Question: I am trying to add column searching to some columns within a table (using Datatables). I am adding the input field for the search into the each header cell of the table. Datatables makes it so that anytime you click on the header it changes the sorting method, so I inserted '.stopPropagation' attached to an on click event for the input field to not change the sorting on the column when the input portion of the header cell is clicked. The only problem is that the '.stopPropagation' is working and not effecting the sort, but when clicking on the input field it doesn't let me add text to the field. I am not sure what I am doing wrong. Here is a snippet of the code (this is placed into the code for creating each table on our site):
'''
var columnsearch = $(this).find('th');
columnsearch.each(function () {
var title = $(this).text();
$(this).append( '<input type="search" placeholder="Search '+title+'" />' );
})
var textbox = $(this).find('input')
textbox.click(function (event) {
event.stopPropagation();
})
'''

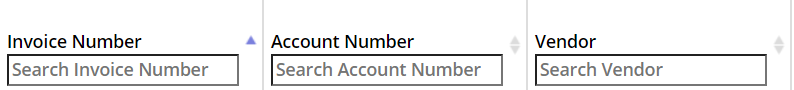
Answer: After doing some digging, I found out by using the Event Listeners portion of Chrome's inspector and found that a feature we have enabled on Datatables, colReorder, used to rearrange columns, was interfering on the functionality of the input field with a conflicting 'mousedown' event. I added:
'''
textbox.mousedown(function(event){
event.stopPropagation();
})
'''
to the column search JS piece and that fixed the problem.